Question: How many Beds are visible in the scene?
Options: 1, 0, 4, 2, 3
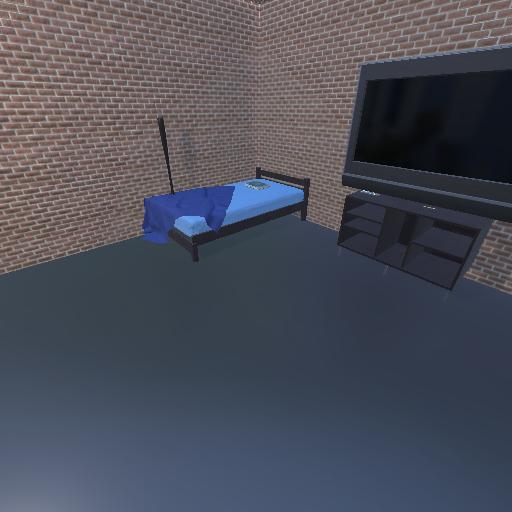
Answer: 1